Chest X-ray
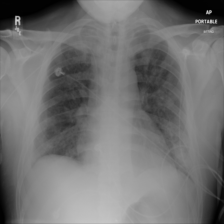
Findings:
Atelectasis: negative
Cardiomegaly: negative
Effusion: positive
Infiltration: negative
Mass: negative
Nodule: negative
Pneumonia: negative
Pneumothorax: negative
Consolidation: negative
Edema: negative
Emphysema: negative
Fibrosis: negative
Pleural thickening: negative
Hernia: negative